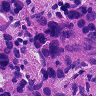
Metastatic tissue present: yes